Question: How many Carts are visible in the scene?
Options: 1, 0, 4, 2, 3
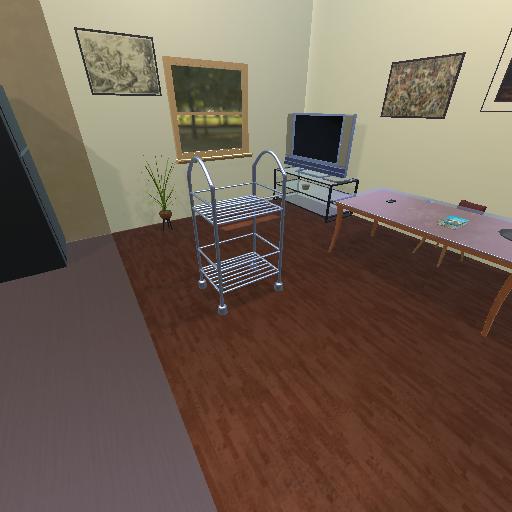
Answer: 1